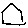
Label: house